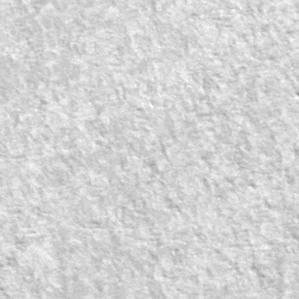
Label: frost